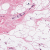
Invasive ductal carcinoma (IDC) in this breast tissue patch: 0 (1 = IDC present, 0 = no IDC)